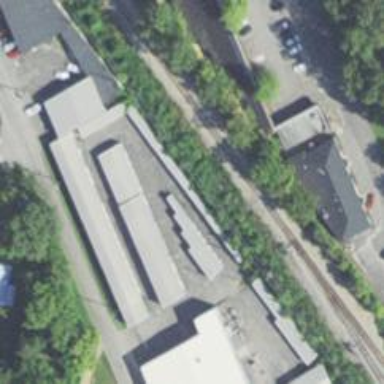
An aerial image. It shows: Railway service station.